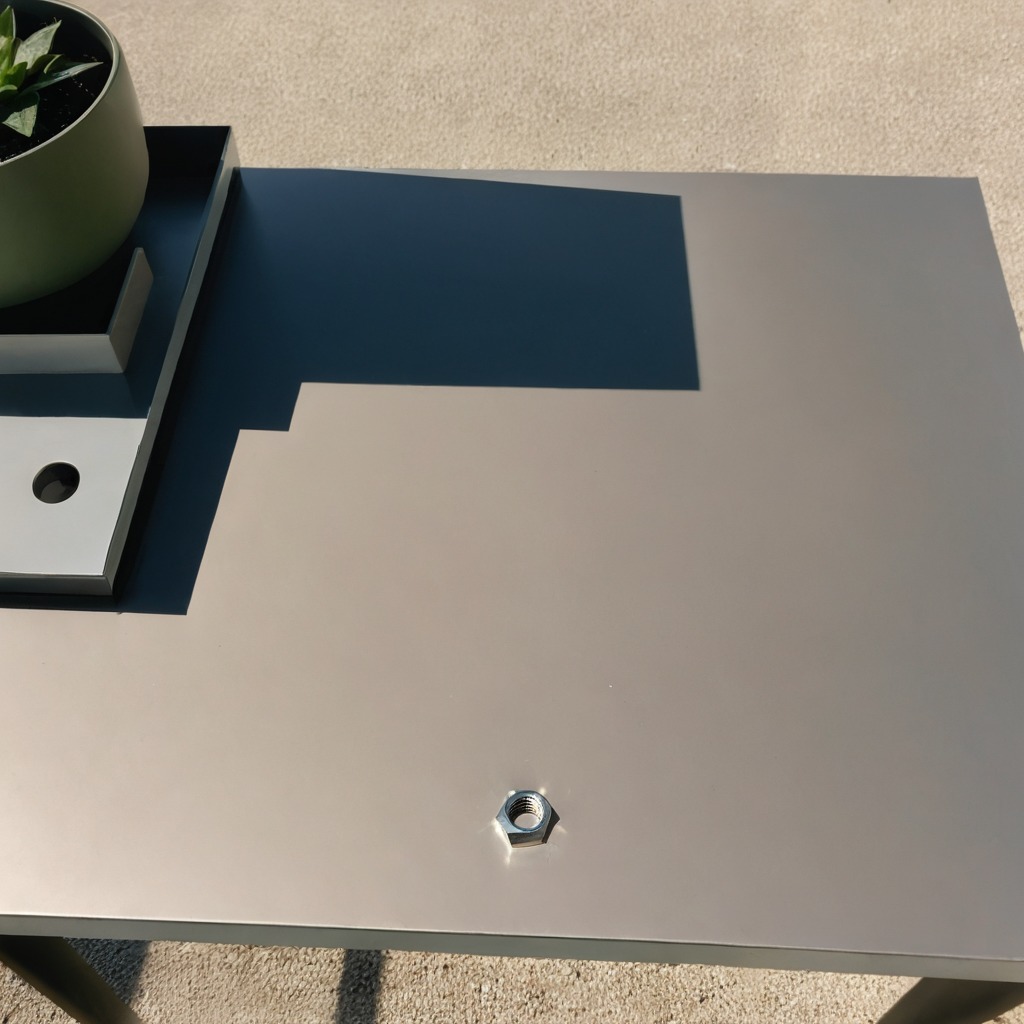
A metal nut is lying on the table.